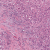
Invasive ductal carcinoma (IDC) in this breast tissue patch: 1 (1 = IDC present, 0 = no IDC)